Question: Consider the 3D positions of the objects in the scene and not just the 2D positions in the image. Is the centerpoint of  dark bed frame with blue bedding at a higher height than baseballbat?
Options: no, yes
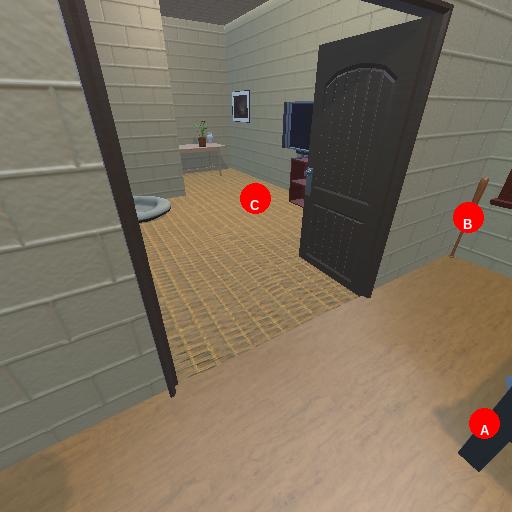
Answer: no